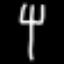
Label: fork